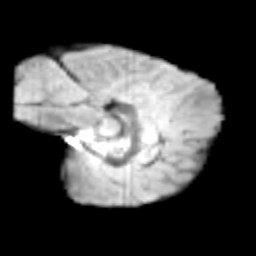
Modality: T2w
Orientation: sagittal
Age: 9
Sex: female
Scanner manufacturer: siemens
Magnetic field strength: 3 T
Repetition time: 3.8 s
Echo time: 0.07 s